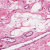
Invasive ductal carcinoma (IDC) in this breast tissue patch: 0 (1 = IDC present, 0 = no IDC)